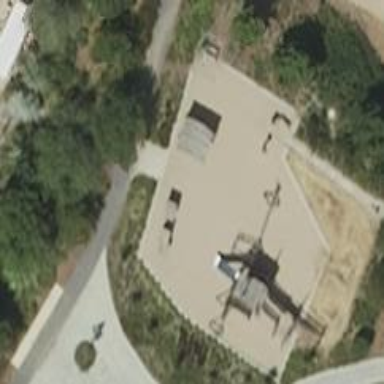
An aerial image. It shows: Playground area for leisure activities on the land.